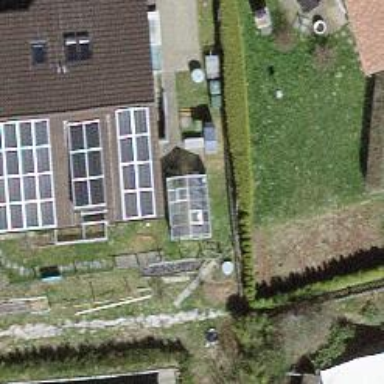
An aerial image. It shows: Solar power generator using photovoltaic panels.